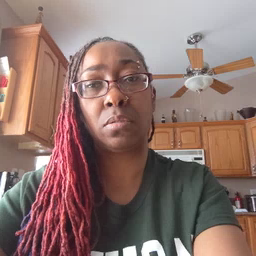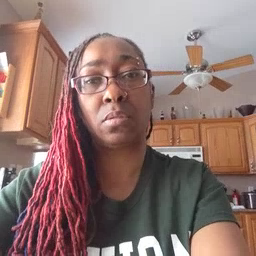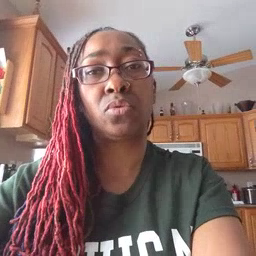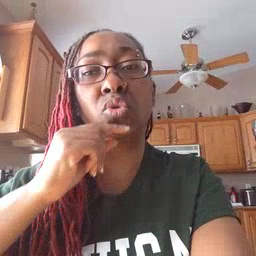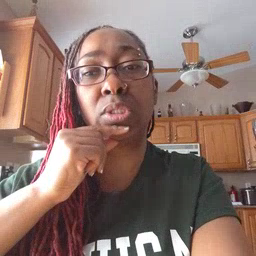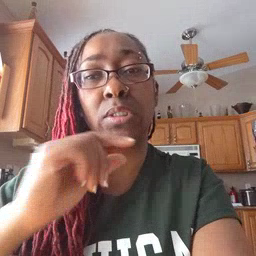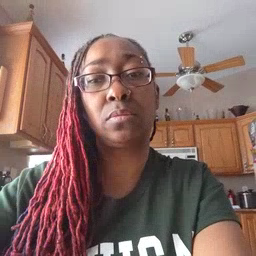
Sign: chin